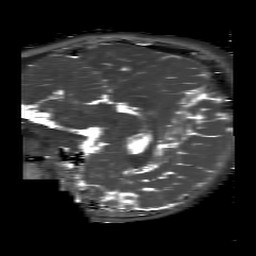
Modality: T2map
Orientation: sagittal
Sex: male
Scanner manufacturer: siemens
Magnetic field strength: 3 T
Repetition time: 4 s